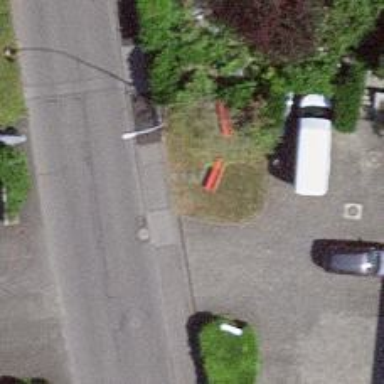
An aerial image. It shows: Bench for seating.